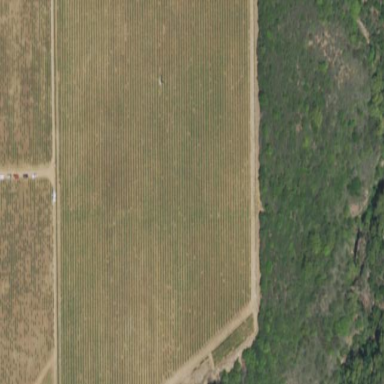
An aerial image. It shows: Vineyard with wine grapes as the crop.